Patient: sex M, age 60
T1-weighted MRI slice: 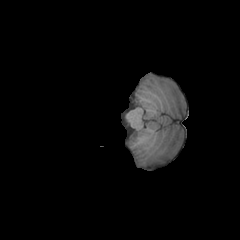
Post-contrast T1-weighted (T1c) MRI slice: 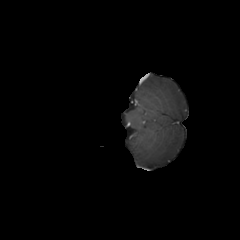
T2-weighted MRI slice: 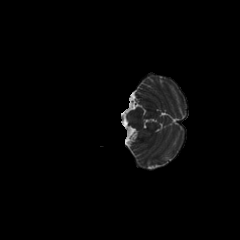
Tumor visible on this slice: no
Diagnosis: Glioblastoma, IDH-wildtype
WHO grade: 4